Question: Using the following data:
'''
> str(attribute)
'data.frame': 431 obs. of 2 variables:
$ pos: int 1 2 3 4 5 6 7 8 9 10 ...
$ att: num 0.652 0.733 0.815 1.079 0.885 ... *[between 0 and 3]
'''
and:
'''
ggplot(attribute, aes(x=pos, y=att)) + geom_line() + geom_smooth()
'''
I did:

I would like to progressively smooth the black curve, not "as much as" geom_smooth default did. I've tried 'n', 'level' options, but didn't do what I want. Which would be the best way to increase smoothing progressively? (e.g. average 2 values in one, then try 3 in one, and so on). I guess it's something really easy or achievable without using 'geom_smooth', but I don't know what to search/look for. Thanks.
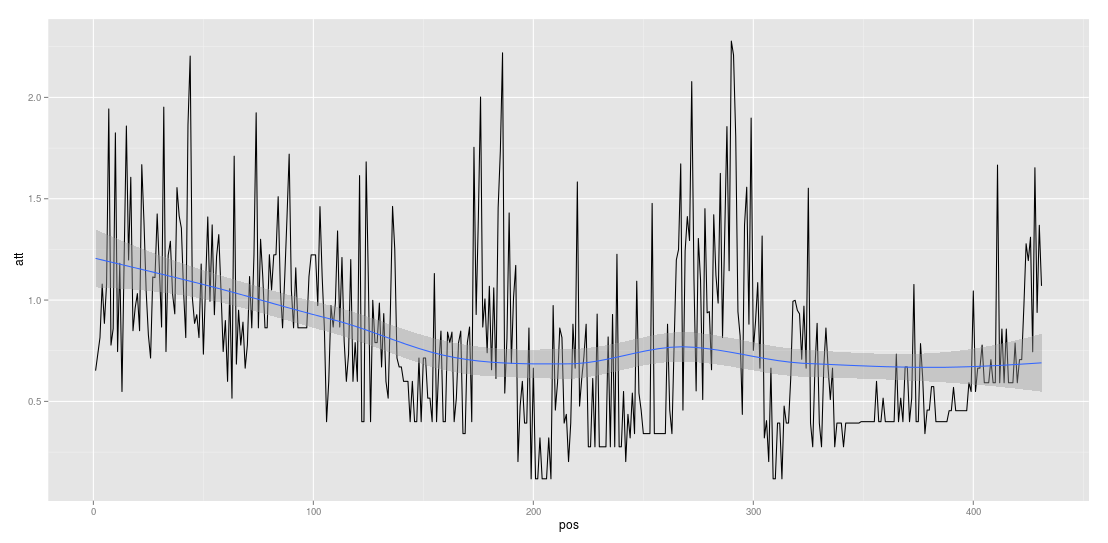
Answer: This is documented in 'stat_smooth'. The default smoother is 'loess', and additional arguments are passed on to it, as specified for the description of the '...' argument. So what you want is 'span':
'''
ggplot(mtcars,aes(x = wt,y = mpg)) +
geom_point() +
geom_smooth(span = 0.4)
'''
Additionally, 'loess' accepts a 'degree' argument for more control over the amount of smoothing.